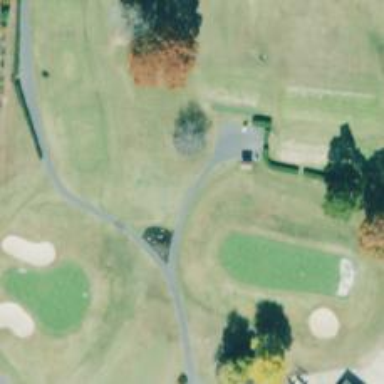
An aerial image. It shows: Path used for both walking and golf.